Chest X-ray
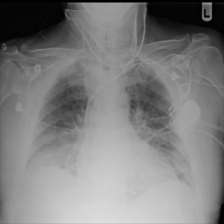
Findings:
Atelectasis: negative
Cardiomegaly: negative
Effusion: negative
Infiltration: negative
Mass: negative
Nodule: negative
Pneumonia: negative
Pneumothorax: negative
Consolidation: negative
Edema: negative
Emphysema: negative
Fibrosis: negative
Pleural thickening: negative
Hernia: negative